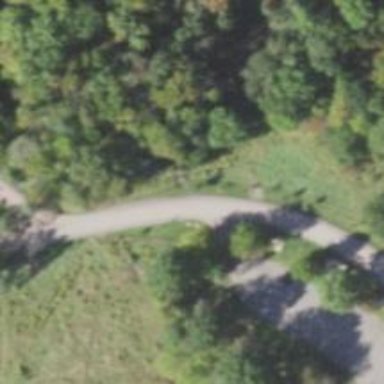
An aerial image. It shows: Path leading to bridge.